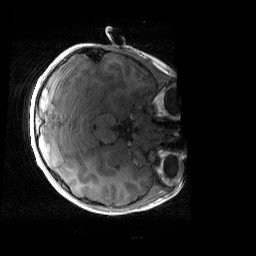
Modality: T1w
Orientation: axial
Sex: female
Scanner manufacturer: siemens
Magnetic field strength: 3 T
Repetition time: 1.9 s
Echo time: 0.00243 s